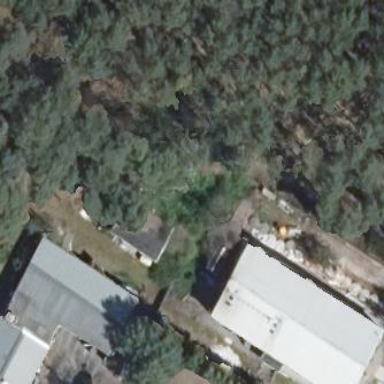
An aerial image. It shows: View of roof of building.